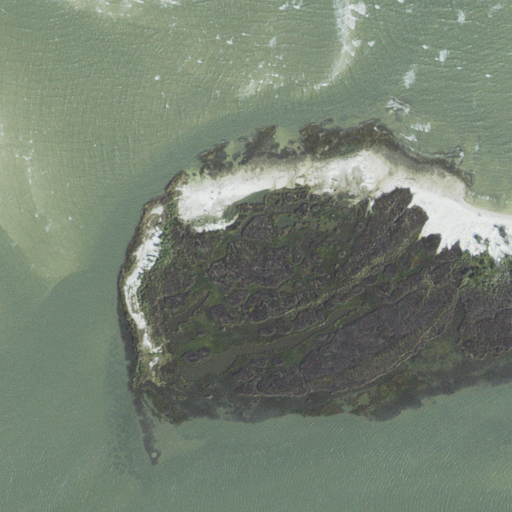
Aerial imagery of island in North Carolina named Hunting Island containing open water, herbaceous wetlands, and barren land